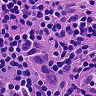
Metastatic tissue present: yes